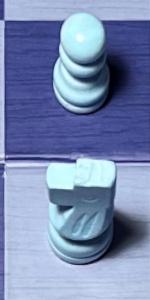
Label: Knight_White